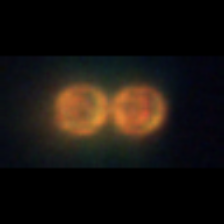
Taxon: Stephanopyxis
Group: Diatoms